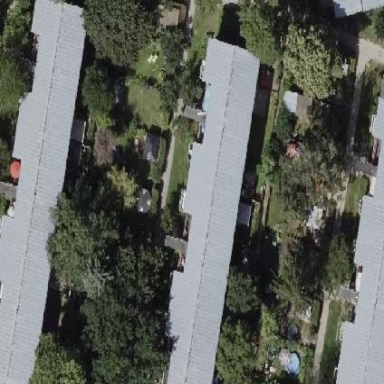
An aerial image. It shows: Gabled roof on building that houses apartments.